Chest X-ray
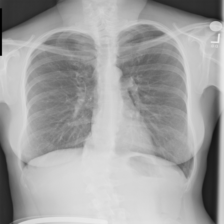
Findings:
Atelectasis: negative
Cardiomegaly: negative
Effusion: negative
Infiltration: negative
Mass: negative
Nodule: negative
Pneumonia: negative
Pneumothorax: negative
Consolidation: negative
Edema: negative
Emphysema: negative
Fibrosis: negative
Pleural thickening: negative
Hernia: negative